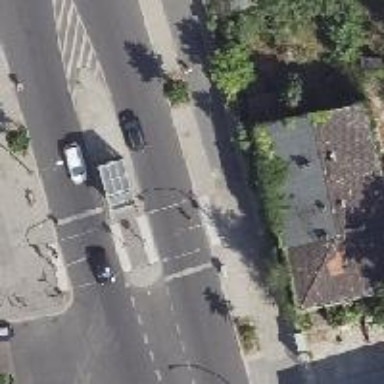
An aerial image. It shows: Traffic signal pole.